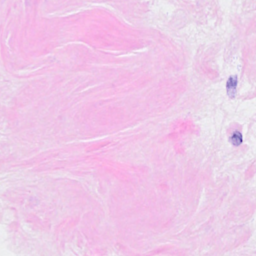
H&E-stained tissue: Breast